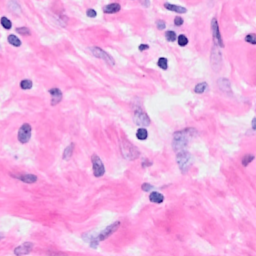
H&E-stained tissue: Breast